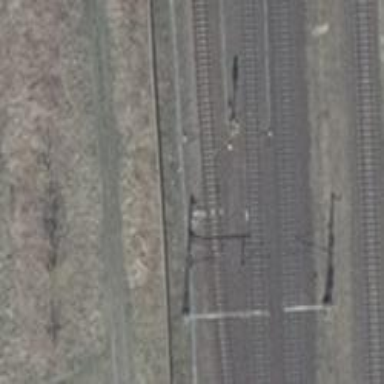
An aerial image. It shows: Railway switch with the turnout on the right side.